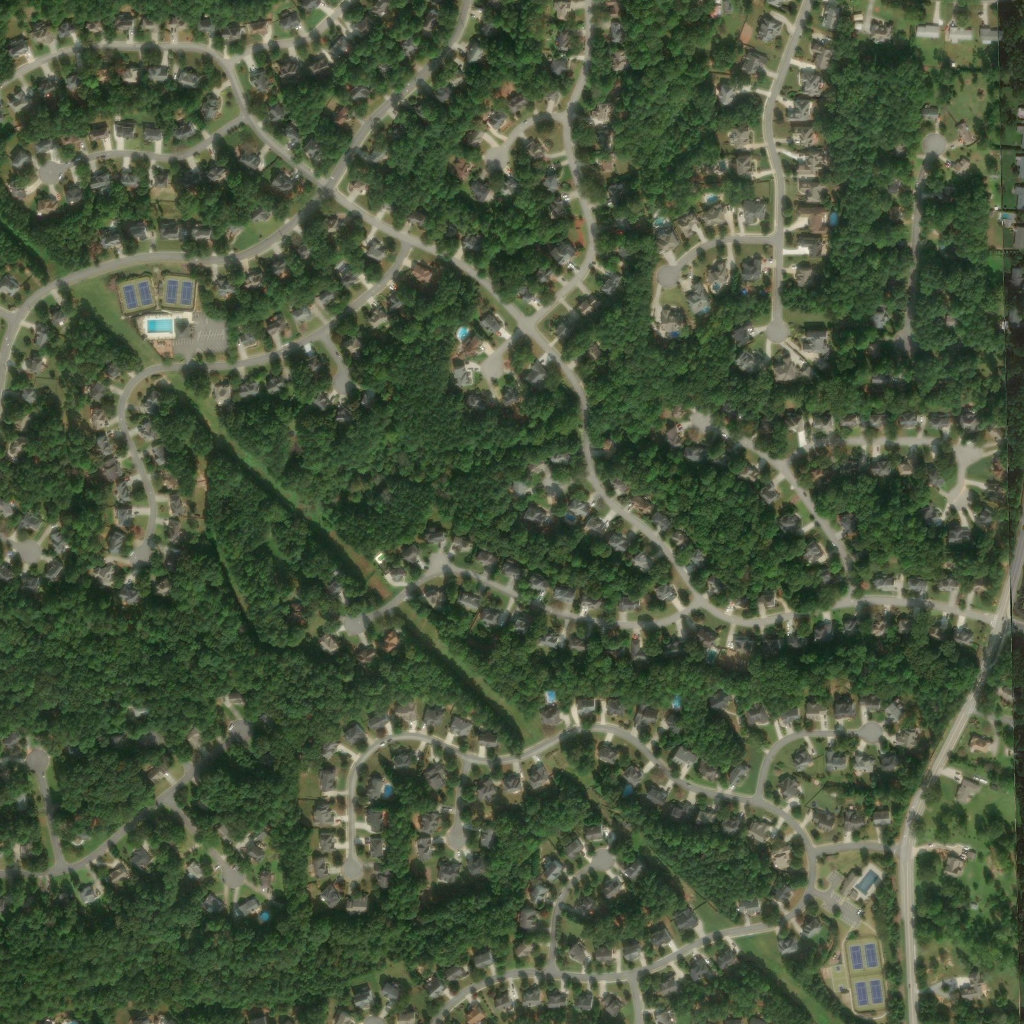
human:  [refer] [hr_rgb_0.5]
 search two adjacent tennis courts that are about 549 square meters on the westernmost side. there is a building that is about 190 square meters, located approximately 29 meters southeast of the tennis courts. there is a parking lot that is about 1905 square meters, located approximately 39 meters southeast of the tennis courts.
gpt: <box>[[11, 27, 14, 30, 0]]</box>